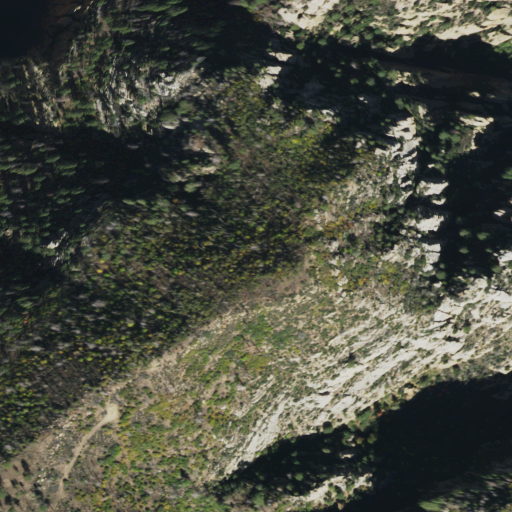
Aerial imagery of cliff(s) in Arizona named View Point containing shrub, evergreen forest, and grassland